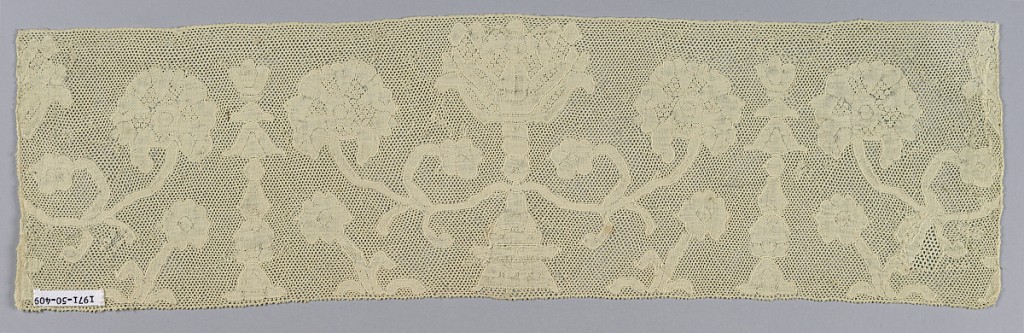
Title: Fragment
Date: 18th century
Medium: linen Technique: bobbin lace, Mechlin style with Point de Paris ground
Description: Band: with a symmetrical design of a central vase form with scrolling branches and large flower heads.